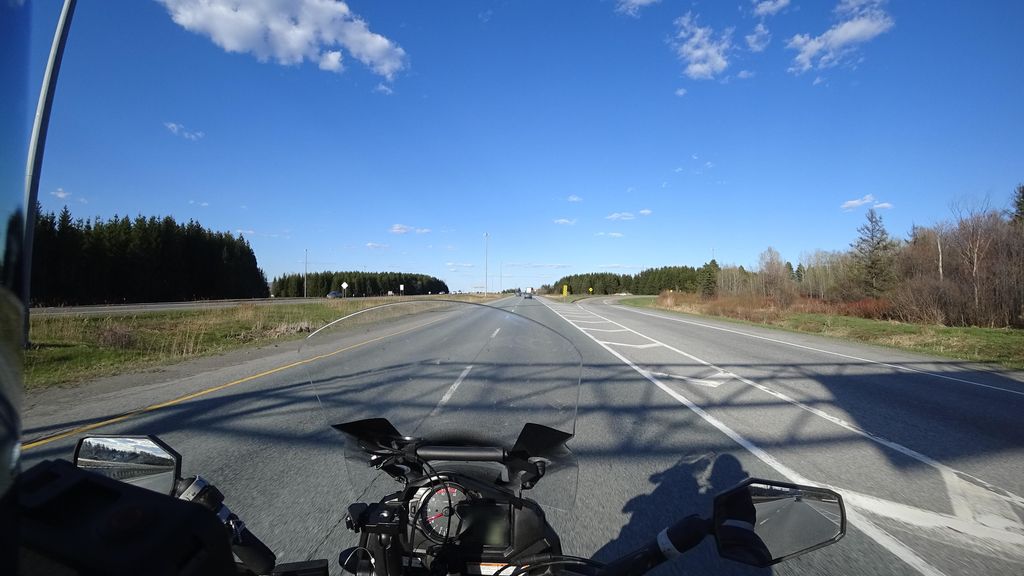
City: quebec_city